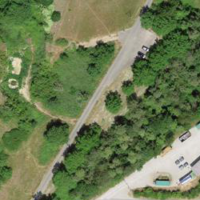
EUNIS habitat code: 40
Species observed at this site:
Pinus sylvestris
Vincetoxicum hirundinaria
Iris hybrida
Euphorbia cyparissias
Grimmia pulvinata
Saponaria ocymoides
Erodium cicutarium
Teucrium scorodonia
Tussilago farfara
Stachys recta
Potentilla verna
Betula pendula
Lasiommata megera
Medicago sativa
Melilotus albus
Orchis anthropophora
Lamium maculatum
Iris variegata
Agrimonia eupatoria
Silene latifolia
Euonymus europaeus
Equisetum arvense
Prunus avium
Cornus sanguinea
Cichorium intybus